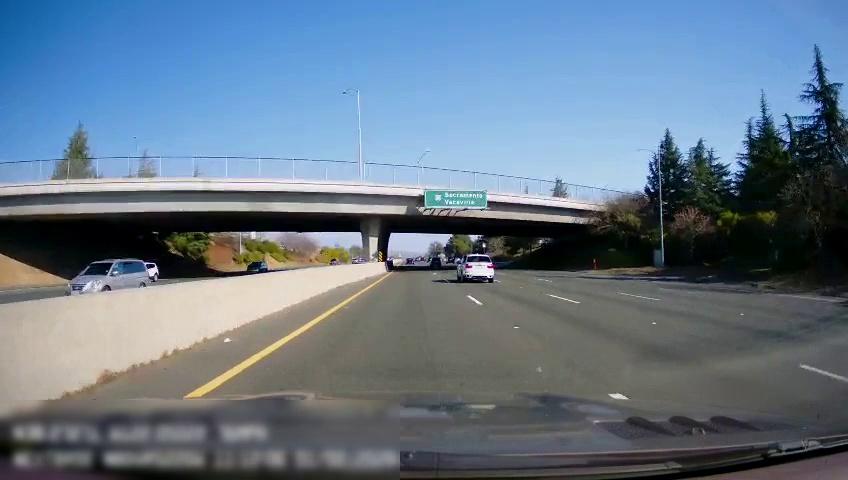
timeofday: Day
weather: Sunny
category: Drivable Space
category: Drivable Space
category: Vehicles | Car
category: Vehicles | Car
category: Vehicles | Car
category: Vehicles | SUV
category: Vehicles | SUV
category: Lanes | Alternate Lane
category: Lanes | Current Lane
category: Lanes | Current Lane
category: Lanes | Alternate Lane
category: Traffic | Signs